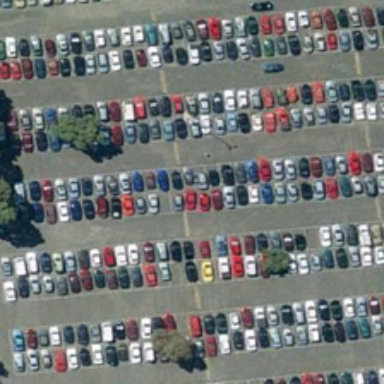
Many cars are parked orderly in a parking lot with several green trees .